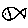
Label: fish